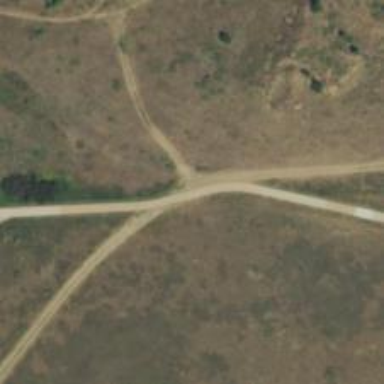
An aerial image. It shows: Junction.